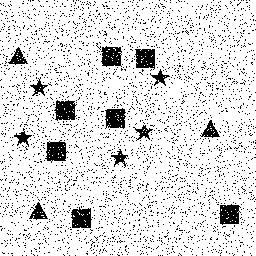
Squares: 7
Triangles: 3
Stars: 5
Total shapes: 15